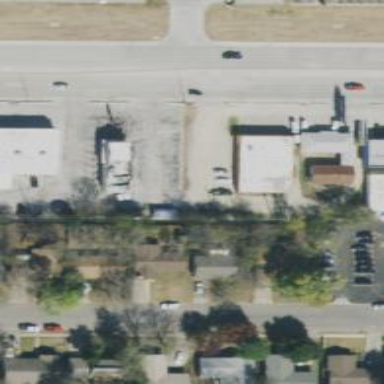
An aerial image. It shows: Veterinary facility.